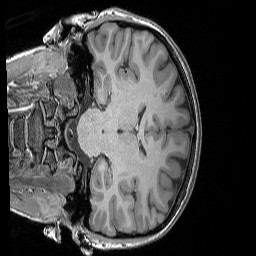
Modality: T1w
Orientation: coronal
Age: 20
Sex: female
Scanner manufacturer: siemens
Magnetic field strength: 3 T
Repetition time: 1.9 s
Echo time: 0.00302 s